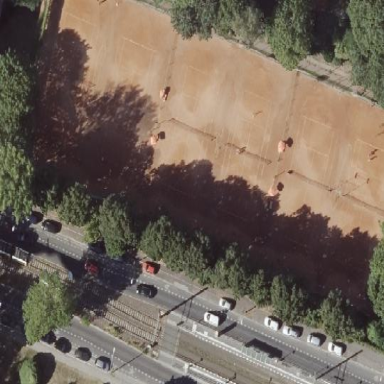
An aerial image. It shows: Clay tennis court enclosed by fence.